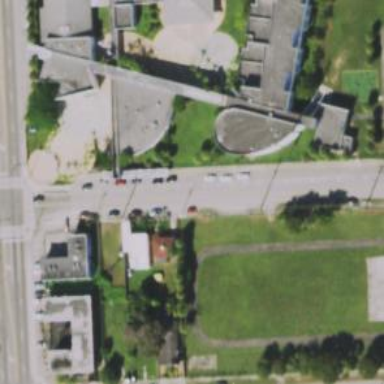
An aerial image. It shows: School.